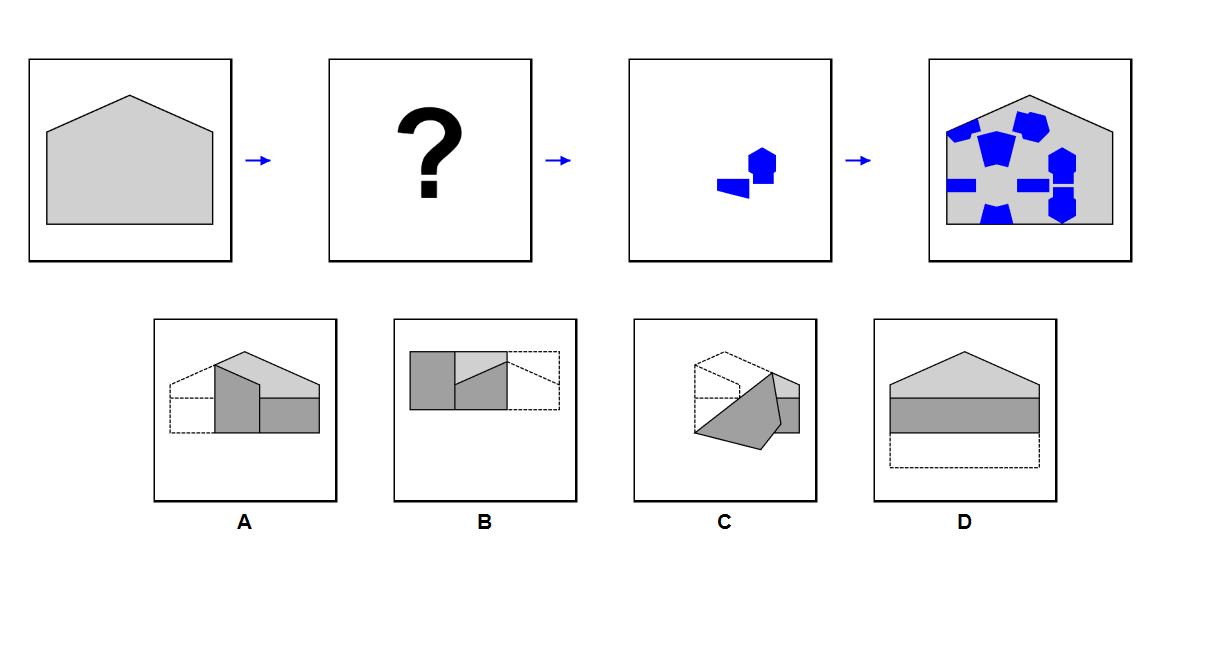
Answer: B